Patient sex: M
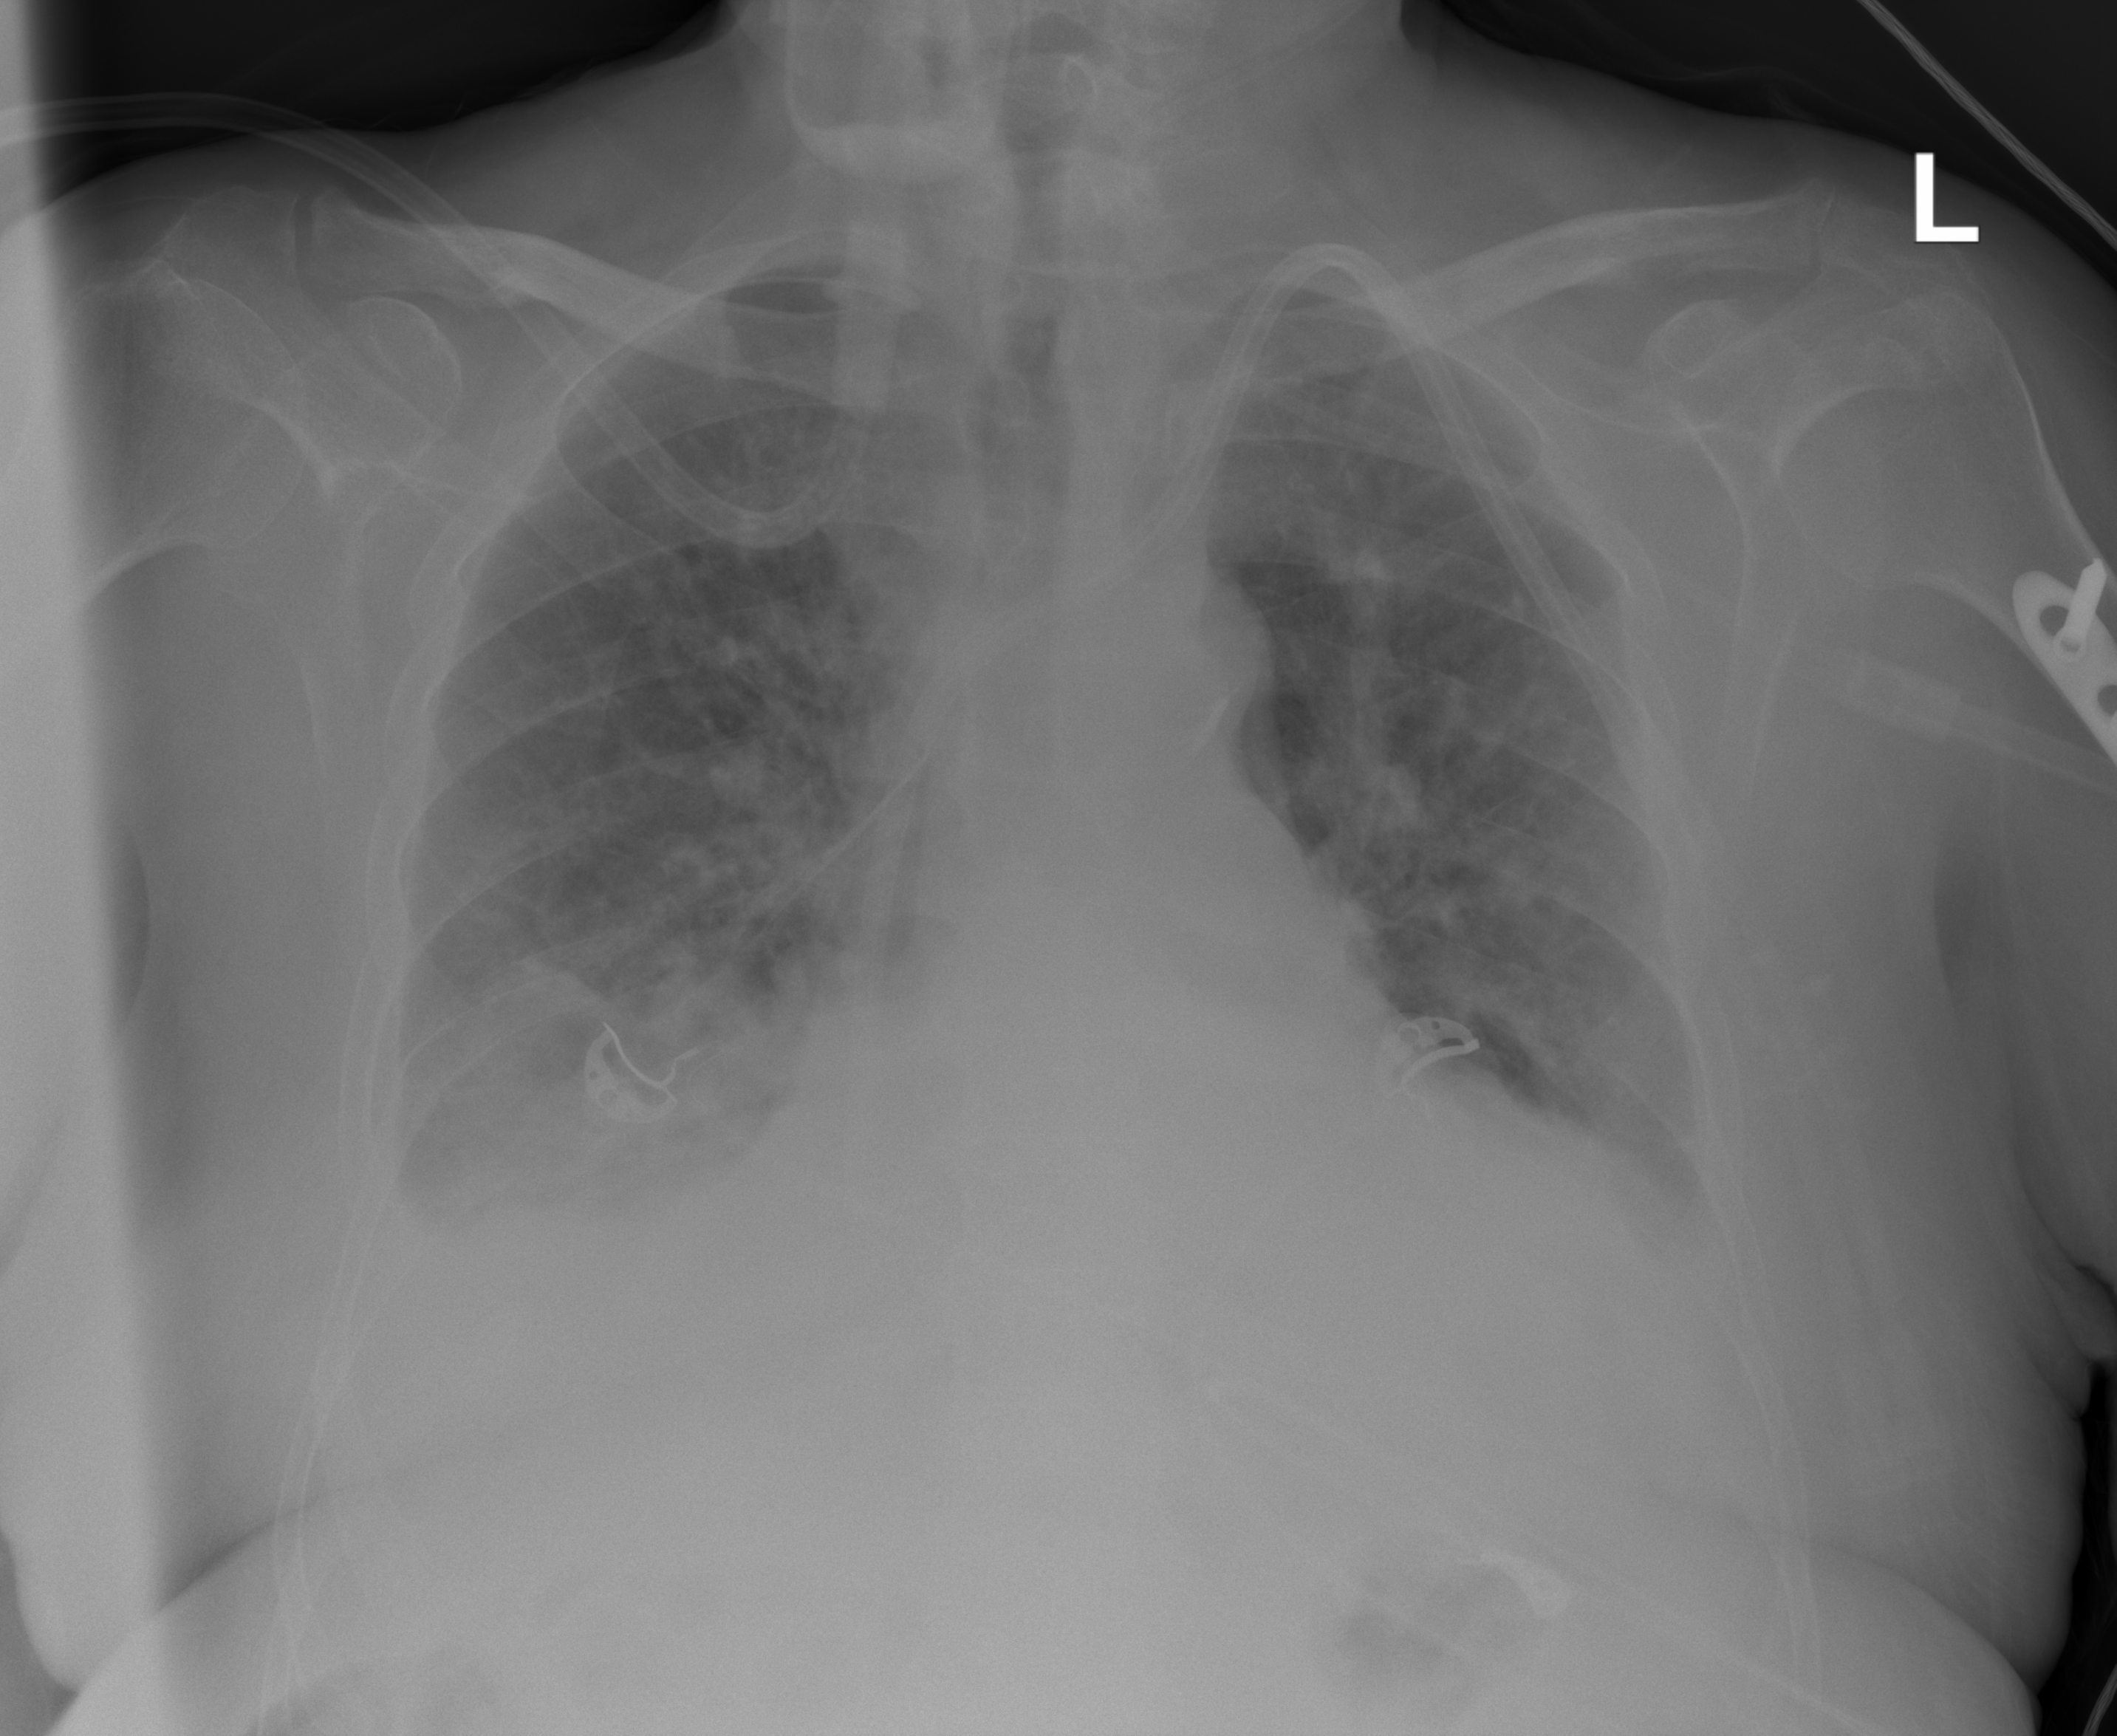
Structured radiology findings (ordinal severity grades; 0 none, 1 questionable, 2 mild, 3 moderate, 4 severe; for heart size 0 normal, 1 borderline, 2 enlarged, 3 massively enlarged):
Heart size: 2
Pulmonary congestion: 2
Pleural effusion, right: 2
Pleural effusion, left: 2
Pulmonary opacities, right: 2
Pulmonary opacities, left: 0
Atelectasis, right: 2
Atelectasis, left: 0